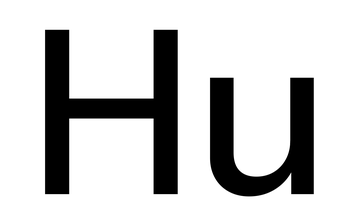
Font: InstrumentSans_Medium